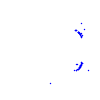
Particle: proton